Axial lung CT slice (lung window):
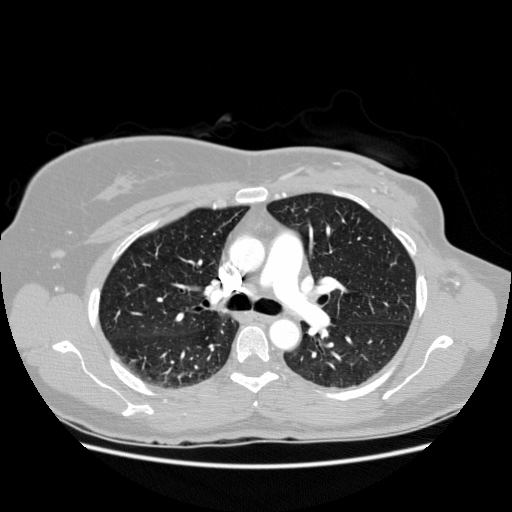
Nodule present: no